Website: walmart
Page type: address-validator
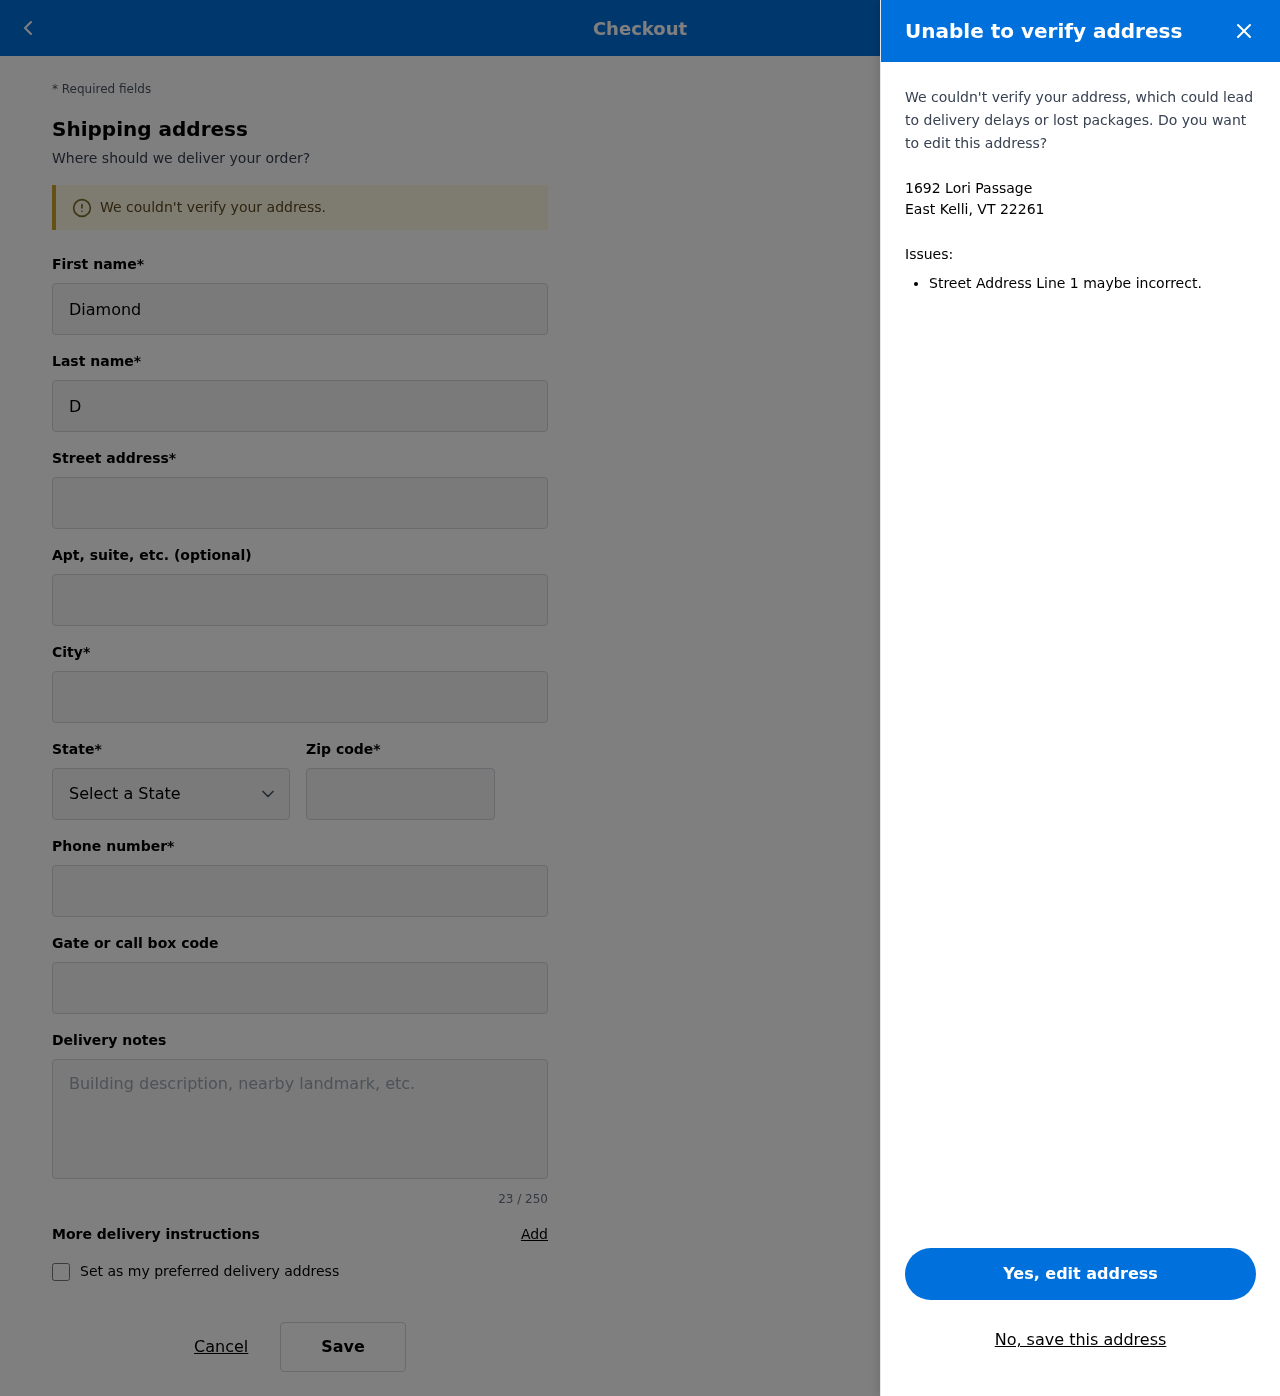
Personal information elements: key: PII_CITY_STATE_ZIP
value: East Kelli, VT 22261
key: PII_DELIVERY_INSTRUCTIONS
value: Place in package locker
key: PII_STATE_ABBR
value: VT
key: PII_STREET
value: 1692 Lori Passage
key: PII_FIRSTNAME
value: Diamond
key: PII_LASTNAME
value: Daniels
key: PII_CITY
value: East Kelli
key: PII_POSTCODE
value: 22261
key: PII_PHONE
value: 2147162190
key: PII_SECURITY_CODE
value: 63UA